Question: I have the following code:
'''
library(tidyverse)
data1 %>%
gather(key, value) %>%
ggplot(aes(value, color=key)) +
stat_ecdf(size=0.8) + xlim(-4.5,4.5) +
labs(x = "t(a)", y = "Probability", color="Legend", labels=c("Actual","Simulation"))
'''
which produces the following output:

My problem is that I would like to keep the colors from the current ggplot theme (theme_gray), but at the same time be able to manually set the legend/label names. I am aware of a similar <URL> written by a Mr. Taylor. However, the answer marked as most helpful are defining the colors manually. In this project, I am going to have plots with multiple functions, hence I would like ggplot to just use its build-in theme's colors in order to keep the colors consistent throughout the project.
I have tried versions of
'''
scale_colour_manual(values=c("color1","color2"), labels=c("Label1","Label2")
'''
but I am unable to just name the legends without also having to define colors.
Thank you in advance for any help!
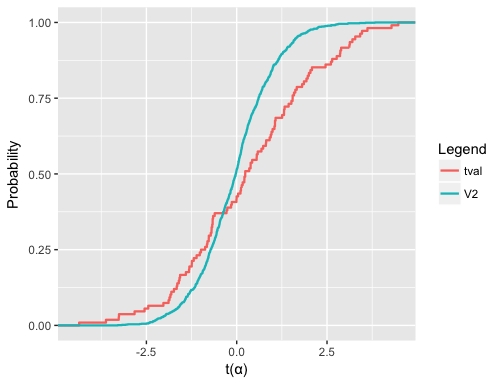
Answer: You can use 'scale_color_discrete(labels = ...)'.
'''
library(ggplot2)
df <- data.frame(x = rep(1:10, 2), y = c(1:10, 6:15), leg = c(rep("A", 10), rep("B", 10)))
g <- ggplot(df, aes(x, y, color = leg)) +
geom_line()
g
'''
<URL>
'''
g + scale_color_discrete(labels = c("Actual", "Simulation"))
'''
<URL>
In most cases however, it's probably better to change the values in the column.
'''
library(dplyr)
df %>%
mutate(leg = recode(leg, 'A' = "Actual", 'B' = "Simulation"))
'''
Resulting dataframe:
'''
x y leg
1 1 1 Actual
2 2 2 Actual
3 3 3 Actual
4 4 4 Actual
5 5 5 Actual
6 6 6 Actual
7 7 7 Actual
8 8 8 Actual
9 9 9 Actual
10 10 10 Actual
11 1 6 Simulation
12 2 7 Simulation
13 3 8 Simulation
14 4 9 Simulation
15 5 10 Simulation
16 6 11 Simulation
17 7 12 Simulation
18 8 13 Simulation
19 9 14 Simulation
20 10 15 Simulation
'''